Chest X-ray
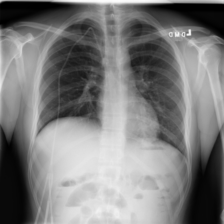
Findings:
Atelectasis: negative
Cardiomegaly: negative
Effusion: negative
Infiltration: negative
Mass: negative
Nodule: negative
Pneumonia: positive
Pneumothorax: negative
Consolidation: negative
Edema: negative
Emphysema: negative
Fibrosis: negative
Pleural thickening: negative
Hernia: negative